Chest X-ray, PA view. Patient: 50 years old, sex F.
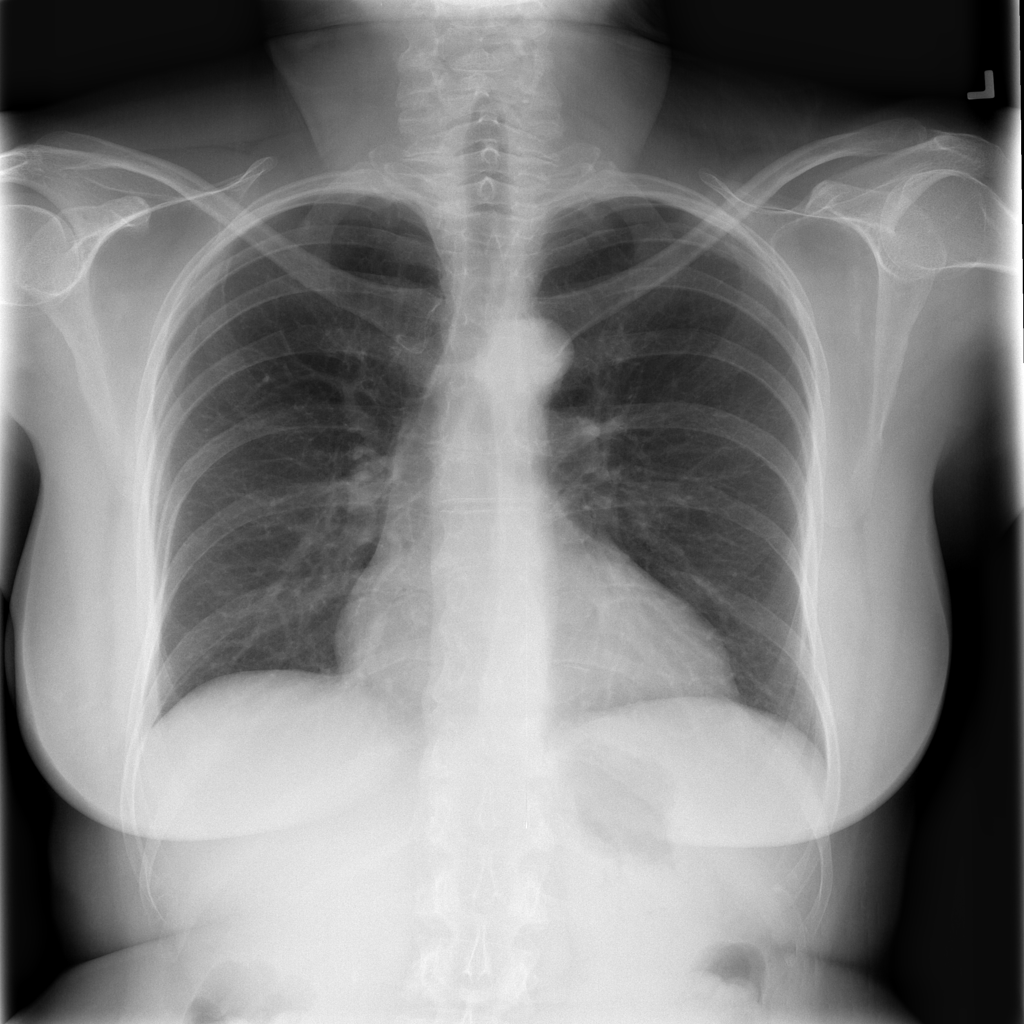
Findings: No Finding